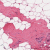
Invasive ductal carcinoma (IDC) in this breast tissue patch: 0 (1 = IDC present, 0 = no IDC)